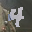
Label: 4